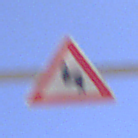
Verkehrszeichen: DoppelkurveZunaechstLinks
Umgebung: Outdoor, Nature
Tageszeit: Midday
Wetter: Clear
Licht: Natural
Jahreszeit: NotSpecified
Kontrast: HighContrast